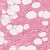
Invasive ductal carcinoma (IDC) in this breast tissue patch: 0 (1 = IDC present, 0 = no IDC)